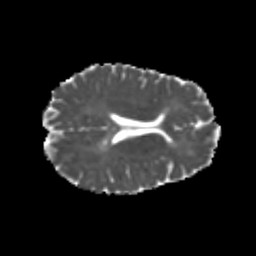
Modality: MD
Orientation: axial
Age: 23
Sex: female
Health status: healthy
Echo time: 0.074 s